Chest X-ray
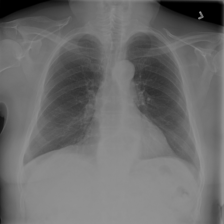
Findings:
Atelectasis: negative
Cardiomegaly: negative
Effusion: negative
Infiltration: negative
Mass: negative
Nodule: negative
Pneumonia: negative
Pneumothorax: negative
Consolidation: negative
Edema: negative
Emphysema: negative
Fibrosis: negative
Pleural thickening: negative
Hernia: negative